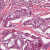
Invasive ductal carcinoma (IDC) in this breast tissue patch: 1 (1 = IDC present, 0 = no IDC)